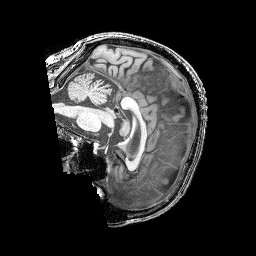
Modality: T1w
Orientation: sagittal
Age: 56
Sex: male
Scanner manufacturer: siemens
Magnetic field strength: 3 T
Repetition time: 2.25 s
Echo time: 0.00411 s